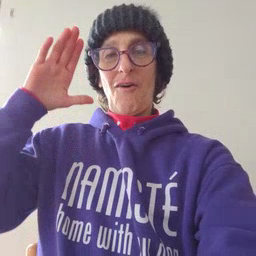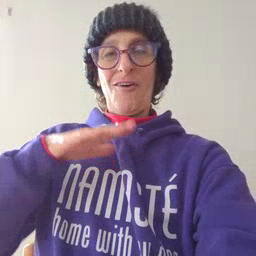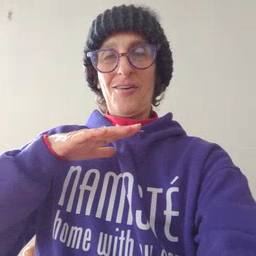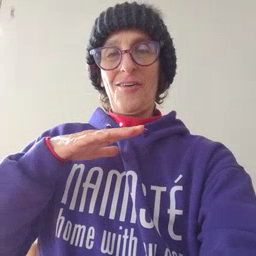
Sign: on